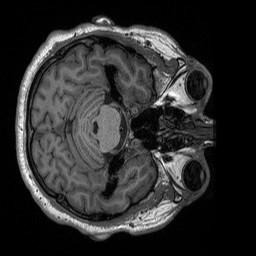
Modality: T1w
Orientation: axial
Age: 56
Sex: male
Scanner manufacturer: siemens
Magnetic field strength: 3 T
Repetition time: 2.4 s
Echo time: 0.00226 s